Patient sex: F
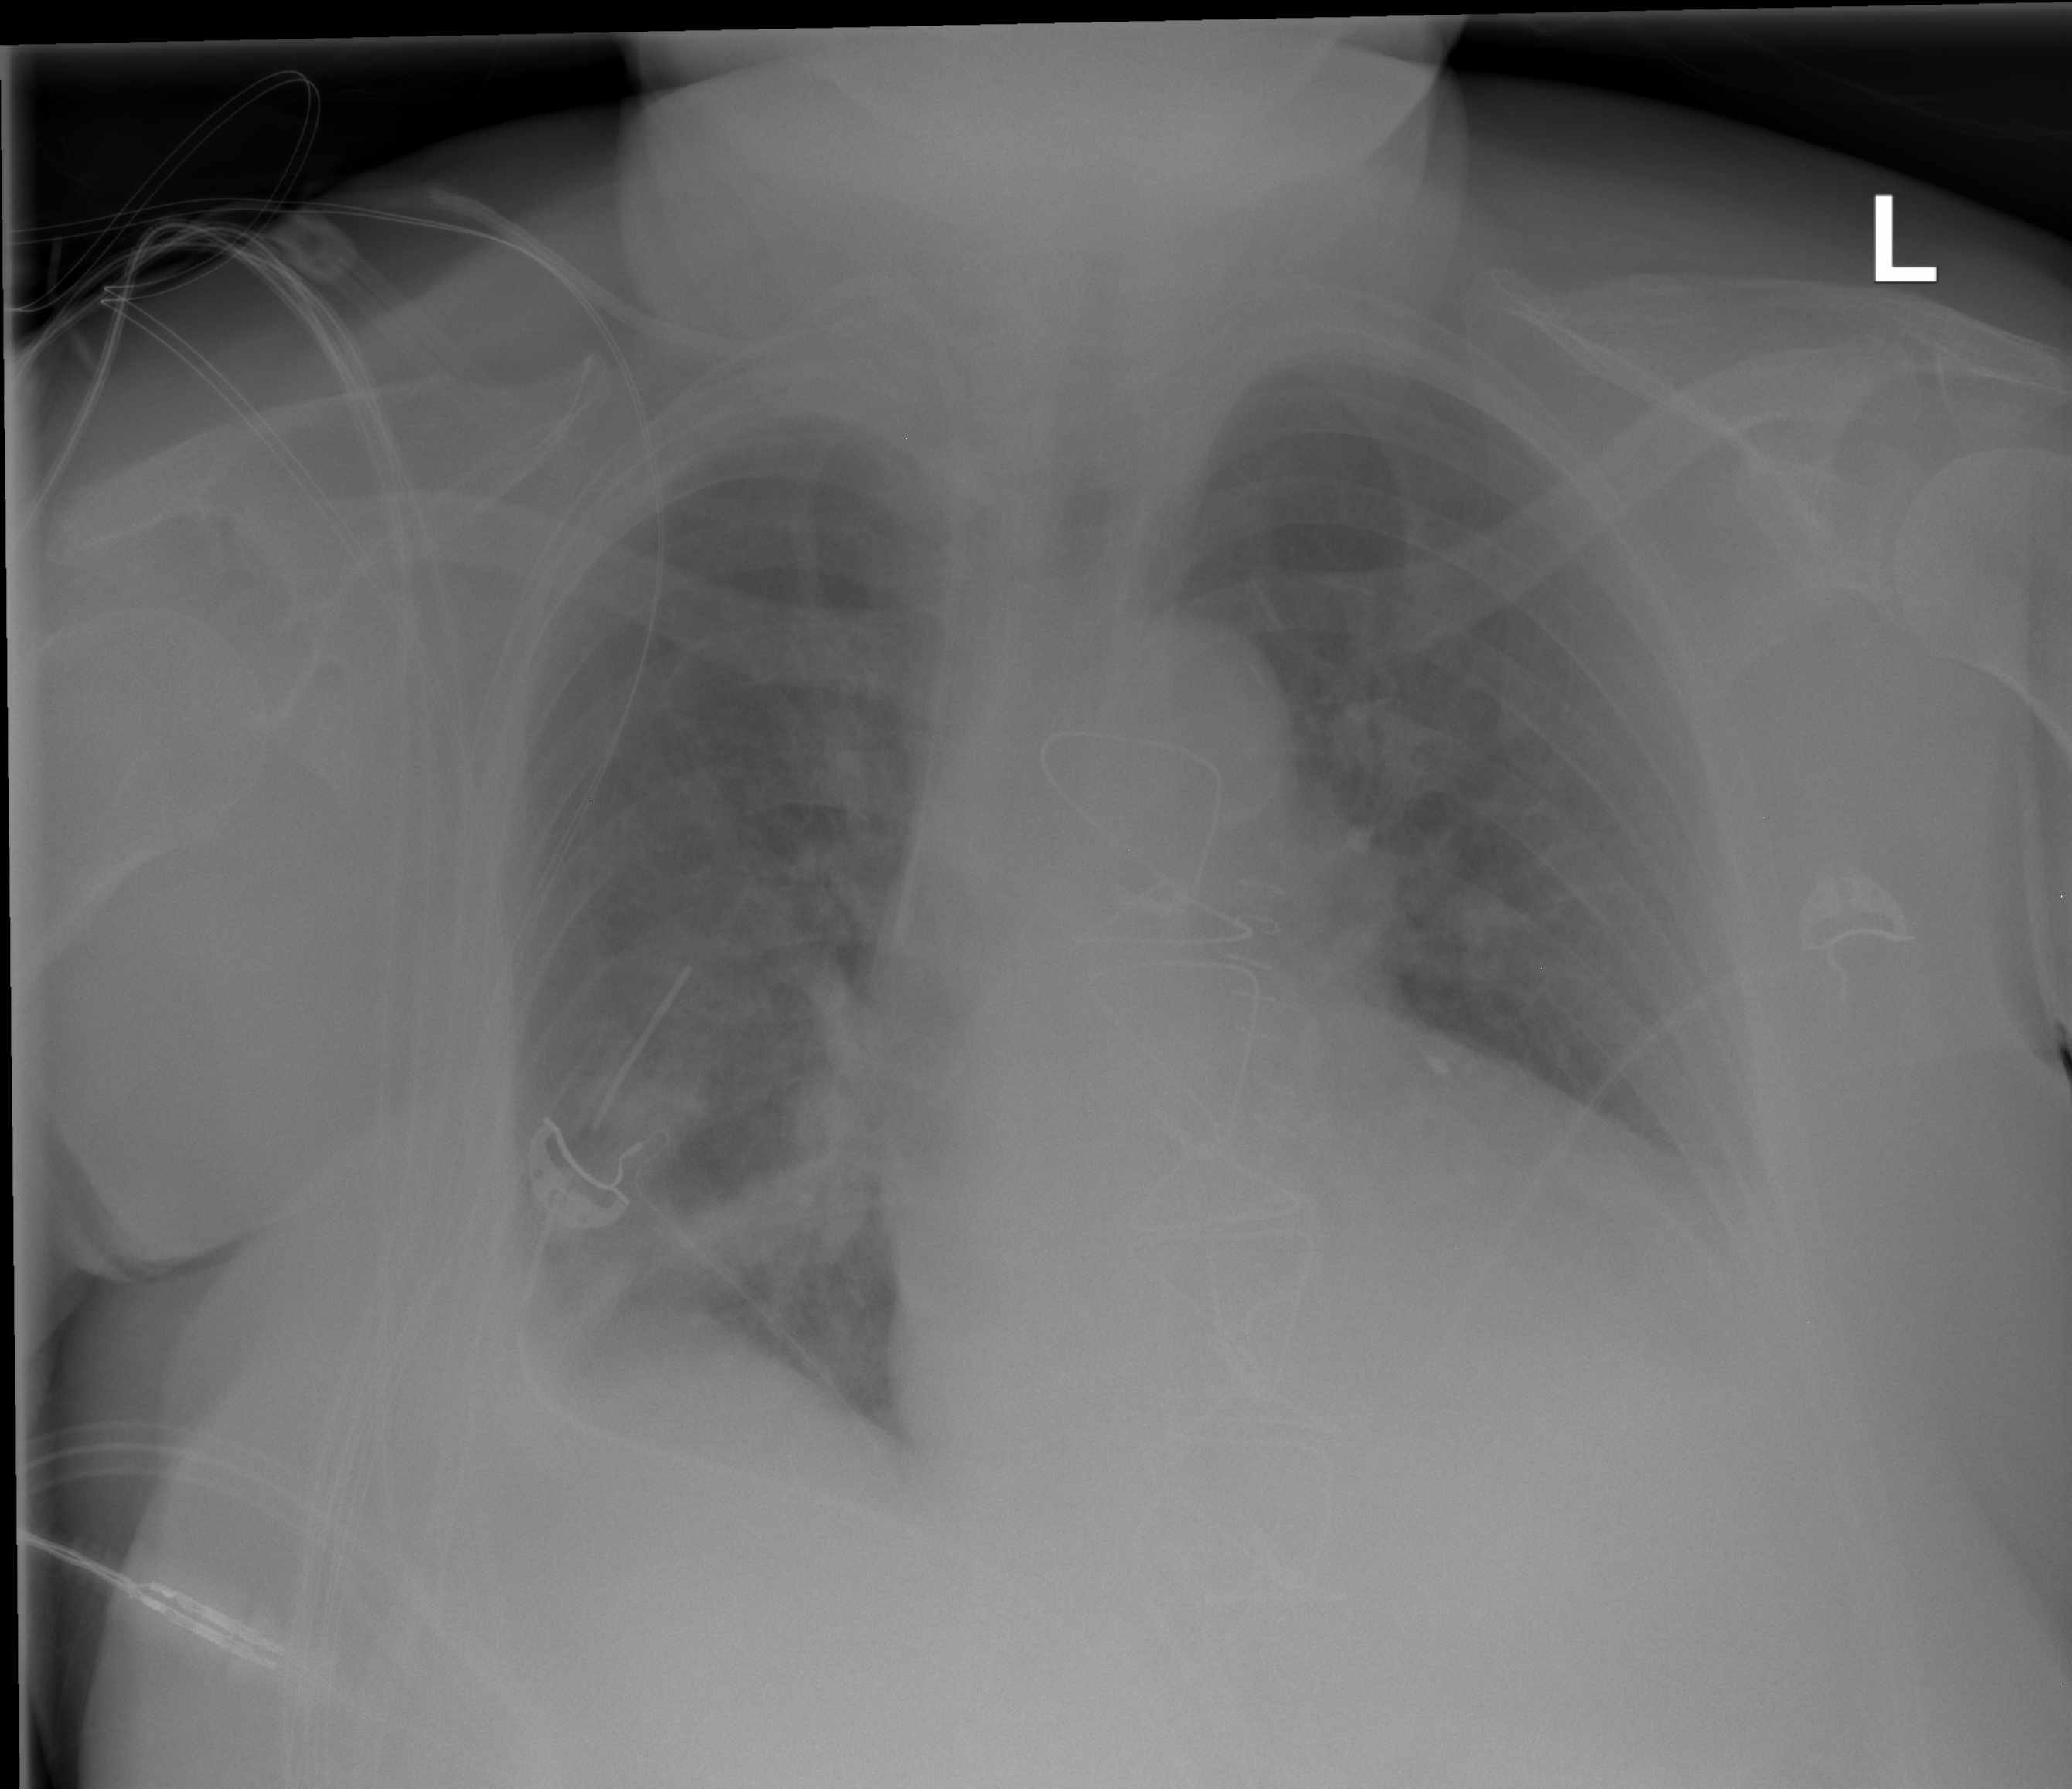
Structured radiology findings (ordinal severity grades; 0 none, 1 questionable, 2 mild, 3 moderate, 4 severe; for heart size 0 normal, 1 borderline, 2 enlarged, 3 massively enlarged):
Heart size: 1
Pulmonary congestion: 1
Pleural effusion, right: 1
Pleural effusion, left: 2
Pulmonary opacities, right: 0
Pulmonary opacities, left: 0
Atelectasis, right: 2
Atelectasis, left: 2